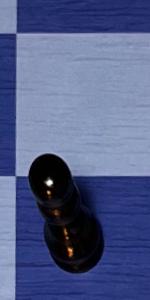
Label: Pawn_Black